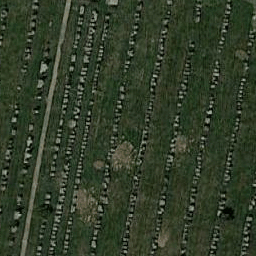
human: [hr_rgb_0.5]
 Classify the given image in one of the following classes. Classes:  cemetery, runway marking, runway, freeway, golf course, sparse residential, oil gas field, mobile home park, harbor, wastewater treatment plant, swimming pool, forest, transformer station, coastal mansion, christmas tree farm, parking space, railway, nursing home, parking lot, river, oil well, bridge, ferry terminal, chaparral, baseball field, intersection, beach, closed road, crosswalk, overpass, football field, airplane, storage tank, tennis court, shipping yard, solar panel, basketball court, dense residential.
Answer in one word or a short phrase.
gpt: cemetery